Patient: sex M, age 76
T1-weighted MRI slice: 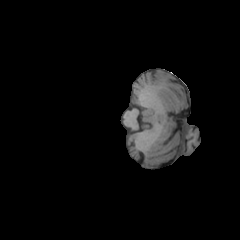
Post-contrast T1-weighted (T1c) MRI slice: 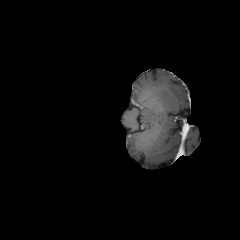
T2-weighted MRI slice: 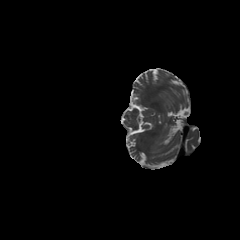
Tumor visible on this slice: no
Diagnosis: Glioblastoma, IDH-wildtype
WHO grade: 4